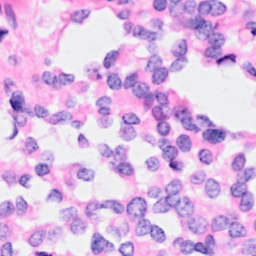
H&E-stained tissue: Breast